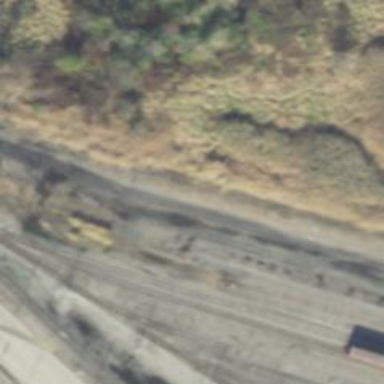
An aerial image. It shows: Abandoned railway yard is depicted.